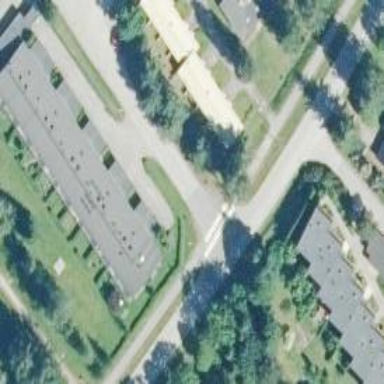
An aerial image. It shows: Asphalt cycleway.